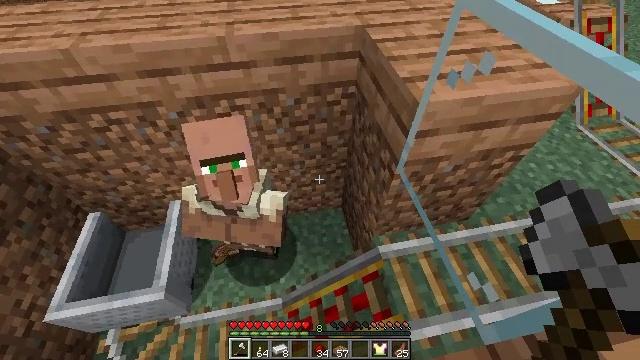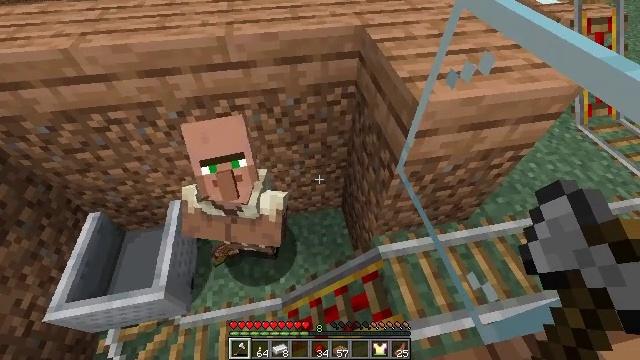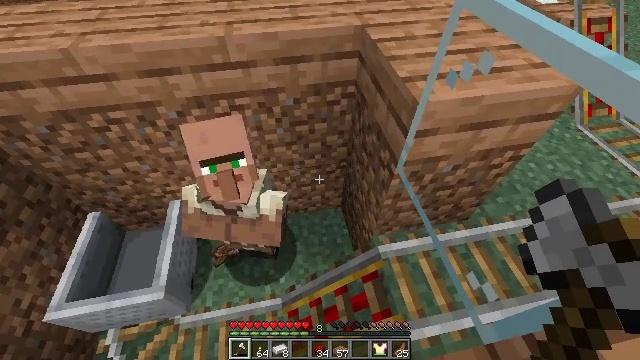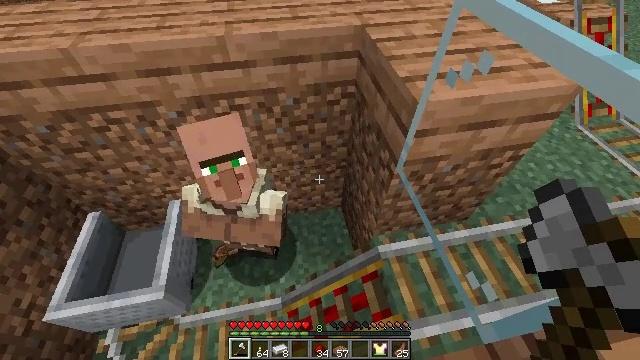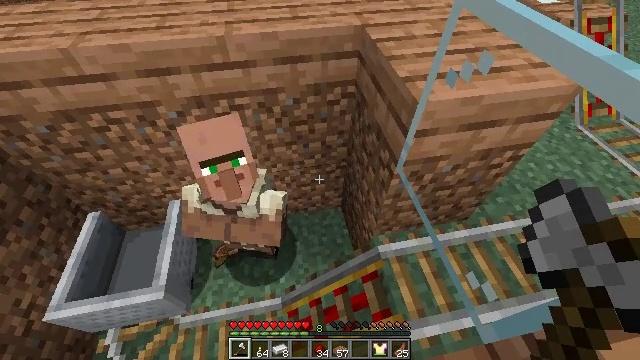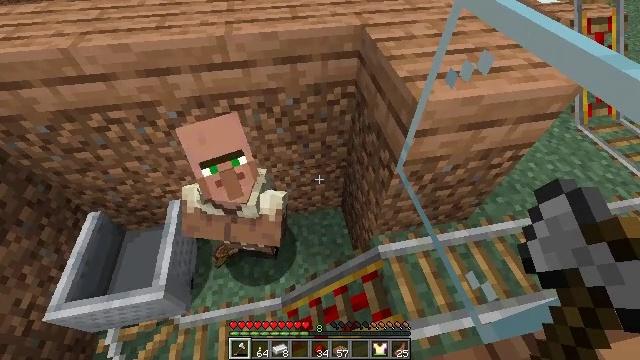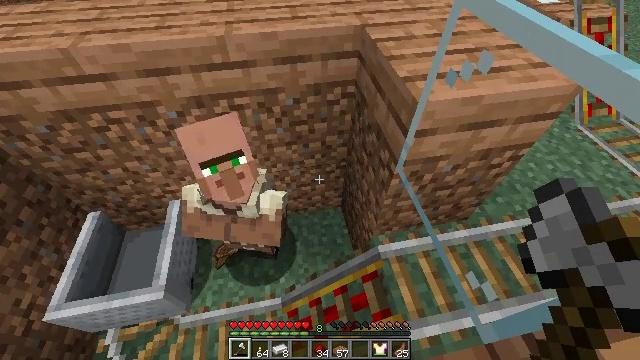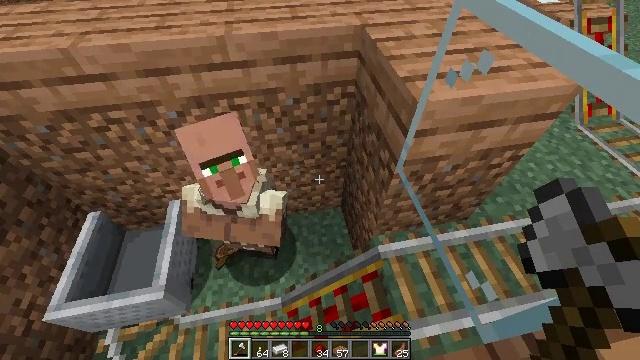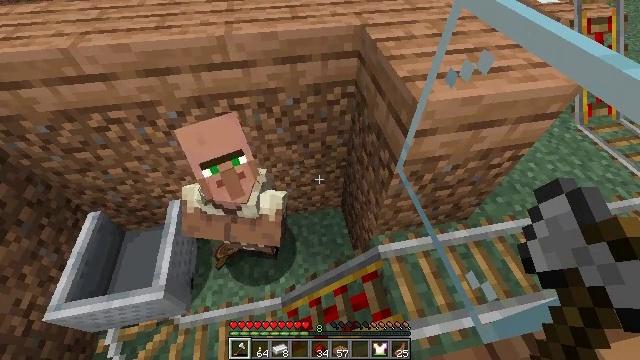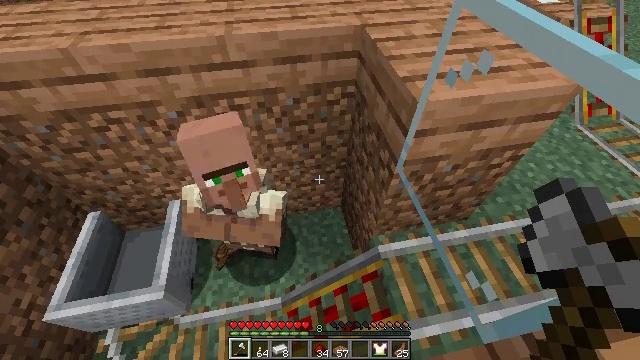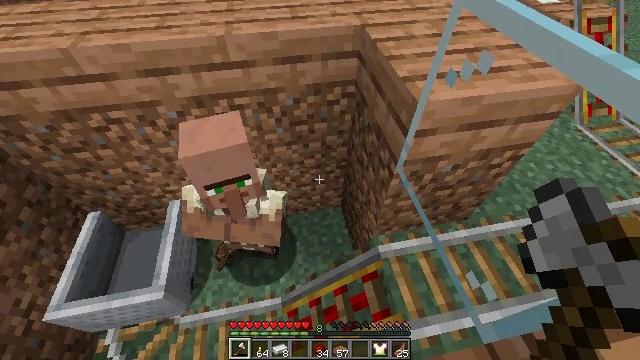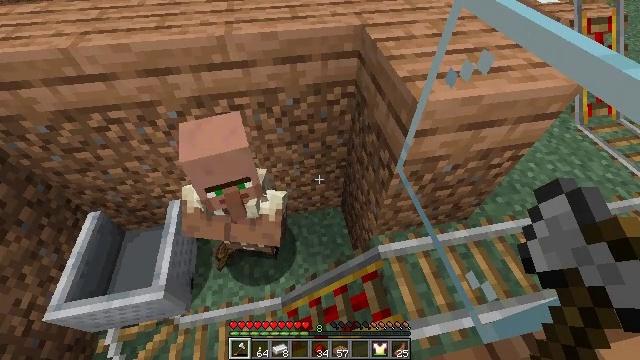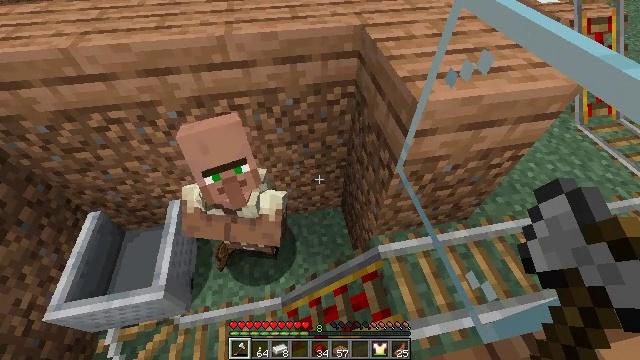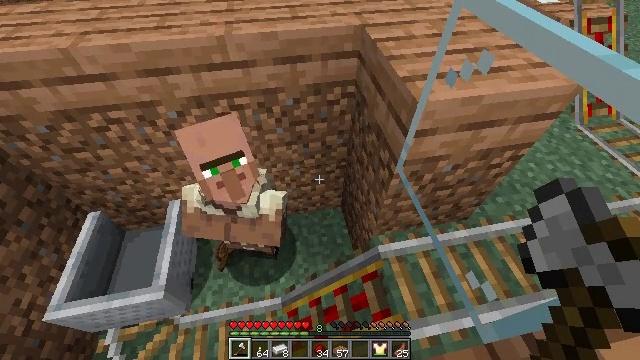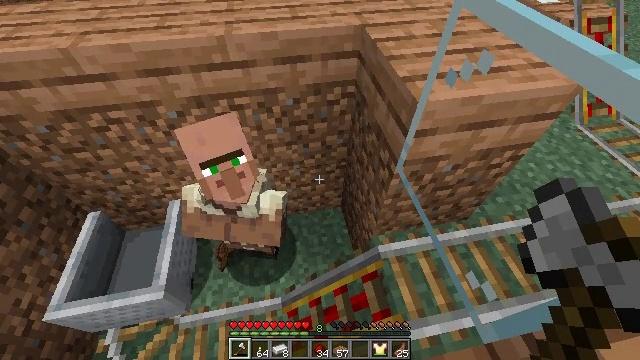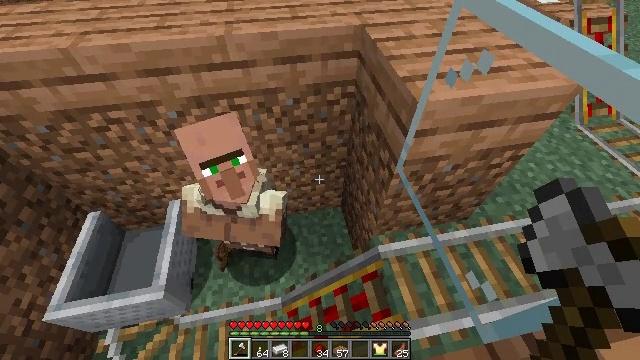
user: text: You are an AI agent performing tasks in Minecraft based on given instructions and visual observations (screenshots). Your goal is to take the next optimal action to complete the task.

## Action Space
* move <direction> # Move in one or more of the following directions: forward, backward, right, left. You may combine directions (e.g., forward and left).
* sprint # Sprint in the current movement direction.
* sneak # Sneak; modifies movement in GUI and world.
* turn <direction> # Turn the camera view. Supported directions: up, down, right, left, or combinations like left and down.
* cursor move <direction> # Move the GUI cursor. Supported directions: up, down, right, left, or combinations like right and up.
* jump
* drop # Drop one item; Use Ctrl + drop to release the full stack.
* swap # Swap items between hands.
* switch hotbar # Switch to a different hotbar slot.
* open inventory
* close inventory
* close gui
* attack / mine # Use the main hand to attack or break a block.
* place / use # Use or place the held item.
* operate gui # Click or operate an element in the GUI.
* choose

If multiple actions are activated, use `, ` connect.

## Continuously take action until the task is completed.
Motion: motion action
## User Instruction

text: Attack the glass to break it.
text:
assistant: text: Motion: sneak
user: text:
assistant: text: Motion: sneak
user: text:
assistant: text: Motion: sneak
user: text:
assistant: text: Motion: sneak
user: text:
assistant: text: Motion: sneak
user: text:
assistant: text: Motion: sneak
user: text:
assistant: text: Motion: sneak
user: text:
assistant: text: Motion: sneak
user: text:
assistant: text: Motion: sneak
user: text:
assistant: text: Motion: sneak
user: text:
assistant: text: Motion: sneak
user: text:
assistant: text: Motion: sneak
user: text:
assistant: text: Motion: sneak
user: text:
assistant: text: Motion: sneak
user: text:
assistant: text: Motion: sneak
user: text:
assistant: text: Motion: sneak
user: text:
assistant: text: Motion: sneak
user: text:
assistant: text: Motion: sneak
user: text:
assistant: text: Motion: sneak
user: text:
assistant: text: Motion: sneak
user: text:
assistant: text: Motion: sneak
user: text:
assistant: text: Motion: sneak
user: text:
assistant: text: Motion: sneak
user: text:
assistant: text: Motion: sneak
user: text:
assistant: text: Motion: sneak
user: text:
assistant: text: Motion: sneak
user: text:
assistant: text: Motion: sneak
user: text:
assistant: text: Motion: sneak
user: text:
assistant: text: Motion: sneak
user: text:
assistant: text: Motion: sneak